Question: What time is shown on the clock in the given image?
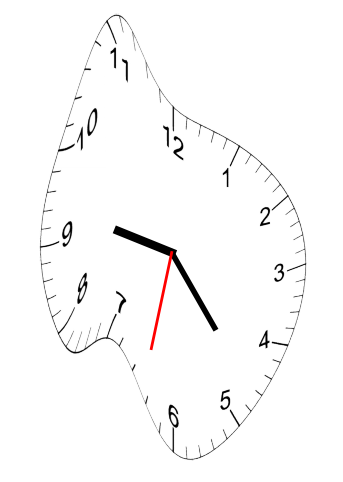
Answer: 09:23:32